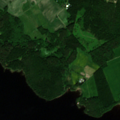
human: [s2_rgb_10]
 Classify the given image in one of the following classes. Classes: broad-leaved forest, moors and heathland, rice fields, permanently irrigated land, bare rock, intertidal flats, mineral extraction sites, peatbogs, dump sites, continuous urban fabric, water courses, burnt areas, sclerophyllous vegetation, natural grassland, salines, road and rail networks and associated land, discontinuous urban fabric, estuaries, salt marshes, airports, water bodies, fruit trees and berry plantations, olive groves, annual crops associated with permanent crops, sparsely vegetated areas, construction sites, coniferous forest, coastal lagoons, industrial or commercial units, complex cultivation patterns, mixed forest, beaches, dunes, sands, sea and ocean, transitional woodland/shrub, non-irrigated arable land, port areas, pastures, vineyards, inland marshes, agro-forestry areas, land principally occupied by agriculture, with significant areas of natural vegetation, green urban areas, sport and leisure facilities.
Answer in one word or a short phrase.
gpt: non-irrigated arable land, land principally occupied by agriculture, with significant areas of natural vegetation, coniferous forest, mixed forest, water bodies